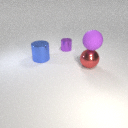
small purple metal cylinder to the left of large red metal sphere